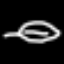
Label: leaf